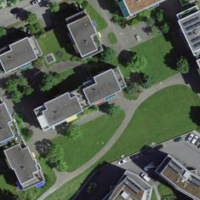
EUNIS habitat code: 54
Species observed at this site:
Draba verna